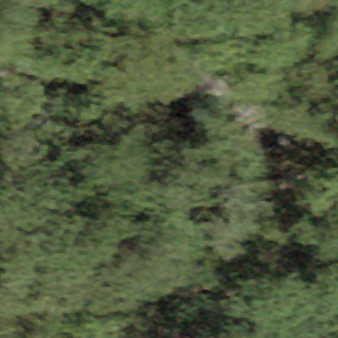
Label: other